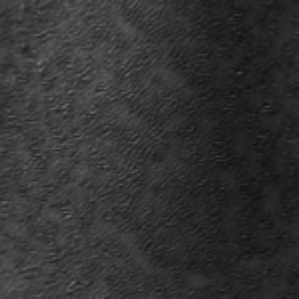
Label: frost